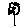
Label: flower